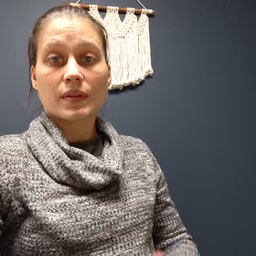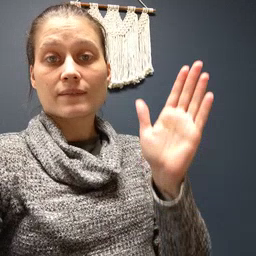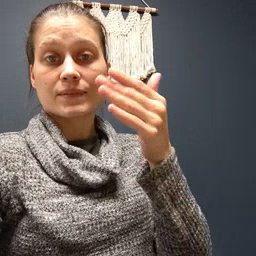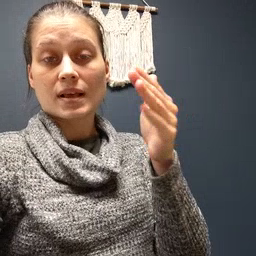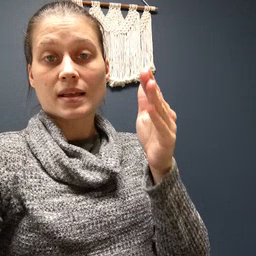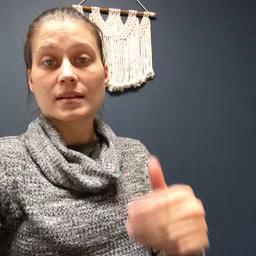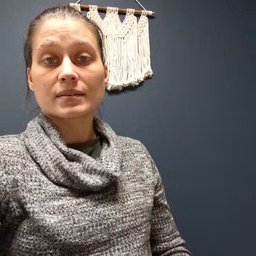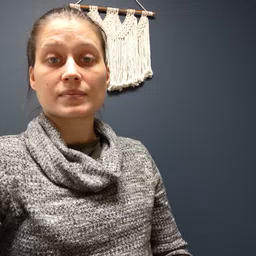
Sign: flag